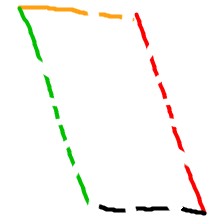
Shape: parallelogram